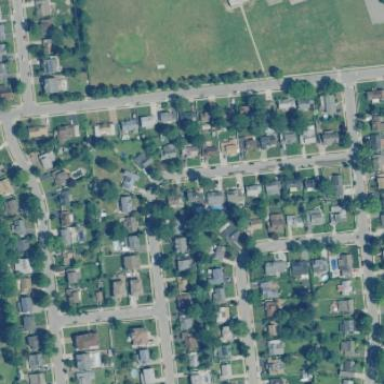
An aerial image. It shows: Residential area consisting of single-family homes.